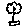
Label: flower